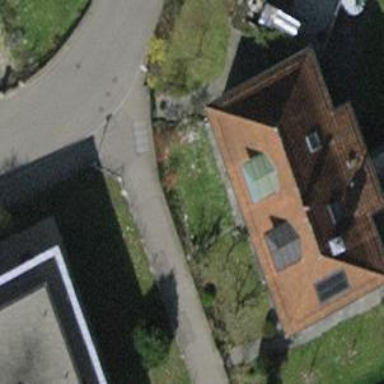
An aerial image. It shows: Semidetached house with hipped roof.